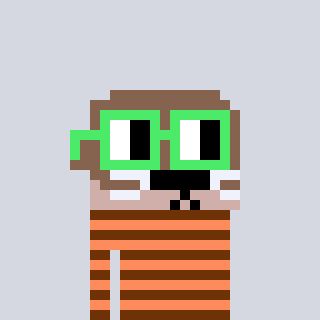
a pixel art character with square light green glasses, a otter-shaped head and a peachy-colored body on a cool background